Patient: sex M, age 78
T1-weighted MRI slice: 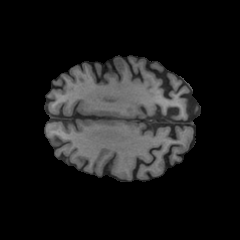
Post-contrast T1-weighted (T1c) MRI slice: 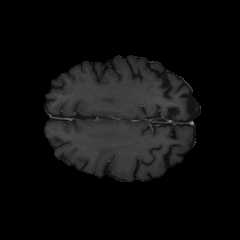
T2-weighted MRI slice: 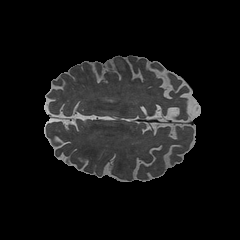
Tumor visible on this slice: yes
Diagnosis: Astrocytoma, IDH-wildtype
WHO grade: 3